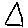
Label: triangle